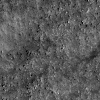
Atmospheric dust classification: not_dusty